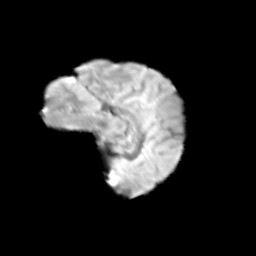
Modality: T2w
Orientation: sagittal
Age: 12
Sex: female
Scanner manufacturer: siemens
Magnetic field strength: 3 T
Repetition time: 3.8 s
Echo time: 0.07 s